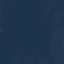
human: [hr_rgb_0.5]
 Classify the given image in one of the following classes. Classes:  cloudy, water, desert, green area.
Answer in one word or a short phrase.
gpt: water